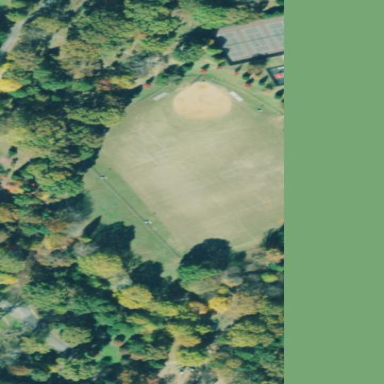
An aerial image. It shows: Baseball pitch for leisure and sports activities.